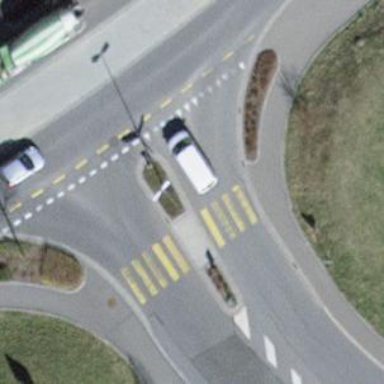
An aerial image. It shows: Uncontrolled crossing on the road.